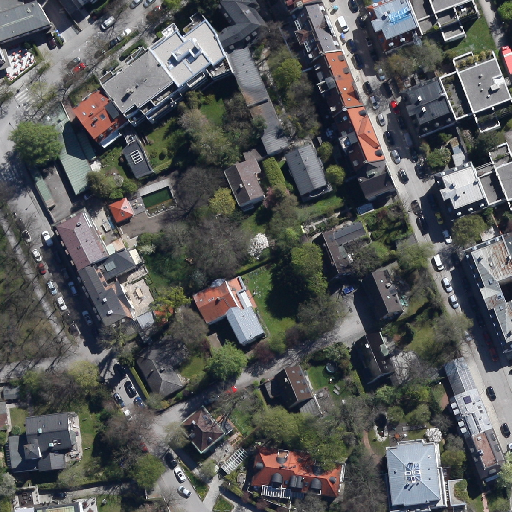
Referring expression: vehicle driving on the road